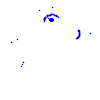
Particle: electron